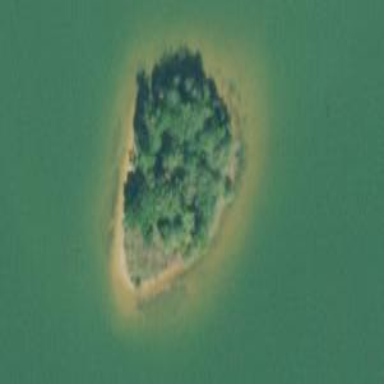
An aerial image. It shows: Island covered with woodland.